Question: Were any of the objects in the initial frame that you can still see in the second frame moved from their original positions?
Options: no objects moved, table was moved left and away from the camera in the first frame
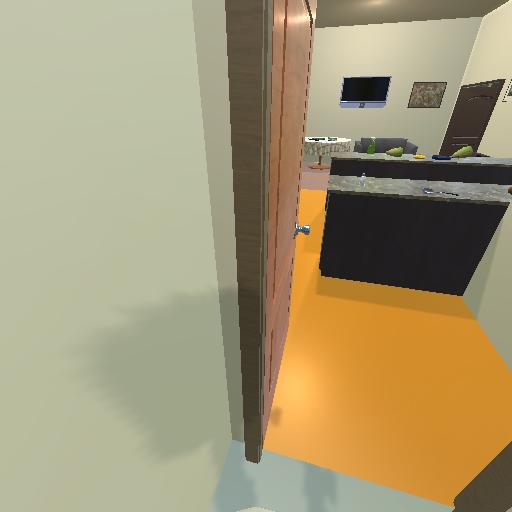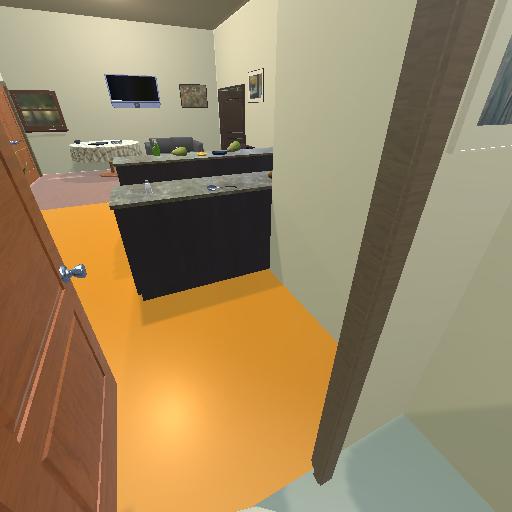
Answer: no objects moved